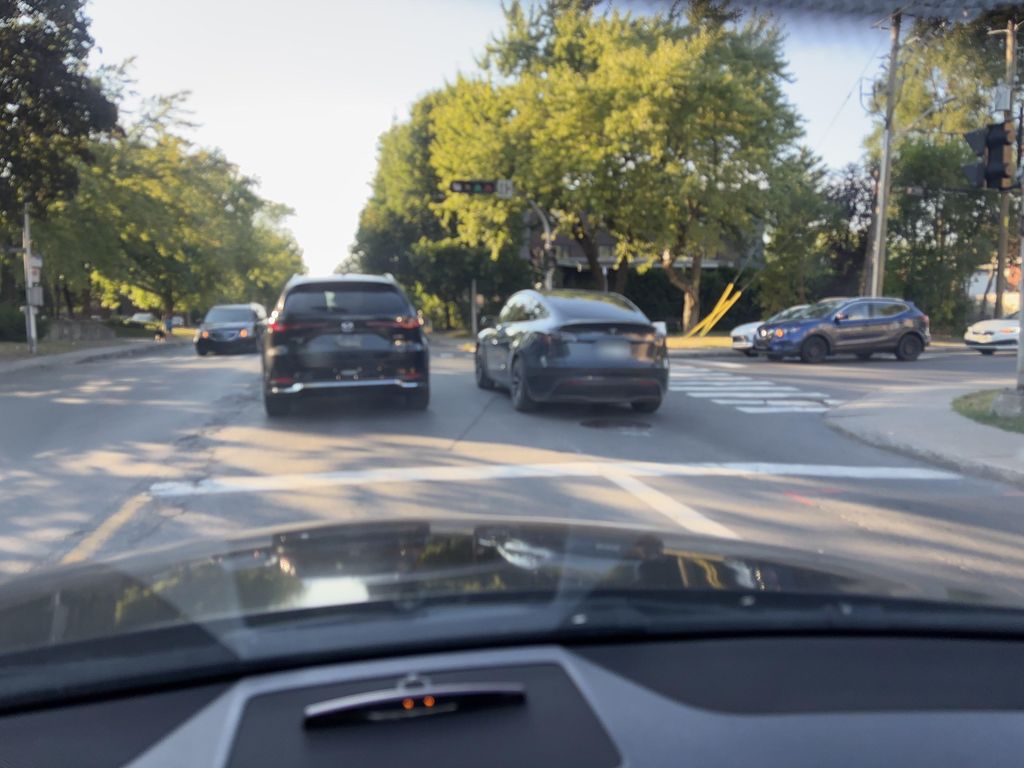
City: montreal